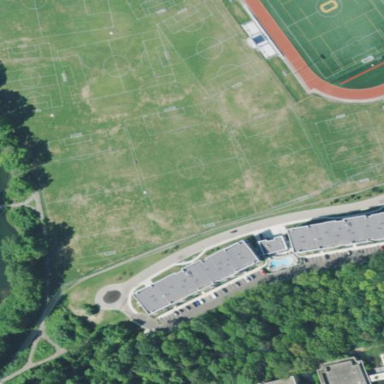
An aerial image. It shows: Soccer pitch for leisureland activities.